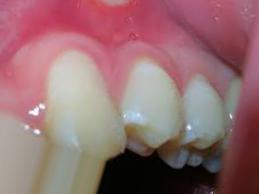
Condition: Mouth Ulcer